Question: I have a page containing much contents. The page may display a custom error message if JavaScript is disabled. The page must not display anything else other than the prompt message. I am posting an image, which is similar to an error prompt I mean. I have an error prompt with some images in my mind..

How can I make this possible?
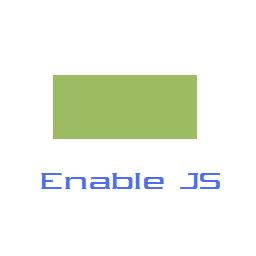
Answer: The general idea is that you would put your message HTML (no reason to use an image, text will work just fine) inside noscript tags like this:
'<noscript>You must enable Javascript in order to use this site.</noscript>'
If you want the noscript HTML to obscure/hide the entire rest of the page, then you will need to make sure whatever it is takes up the entire page and is on top. You could do that with something like this:
'''
<noscript>
<div id="noscript" style="position: absolute; top: 0; left: 0; background-color: #FFF; z-index: 999; height: 100%; width: 100%; text-align: center; padding-top: 50px;">
You must enable Javascript in order to use this site.
</div>
</noscript>
'''
Here's a <URL>.